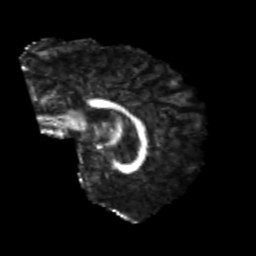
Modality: FA
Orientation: sagittal
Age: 21
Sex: male
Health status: healthy
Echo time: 0.074 s